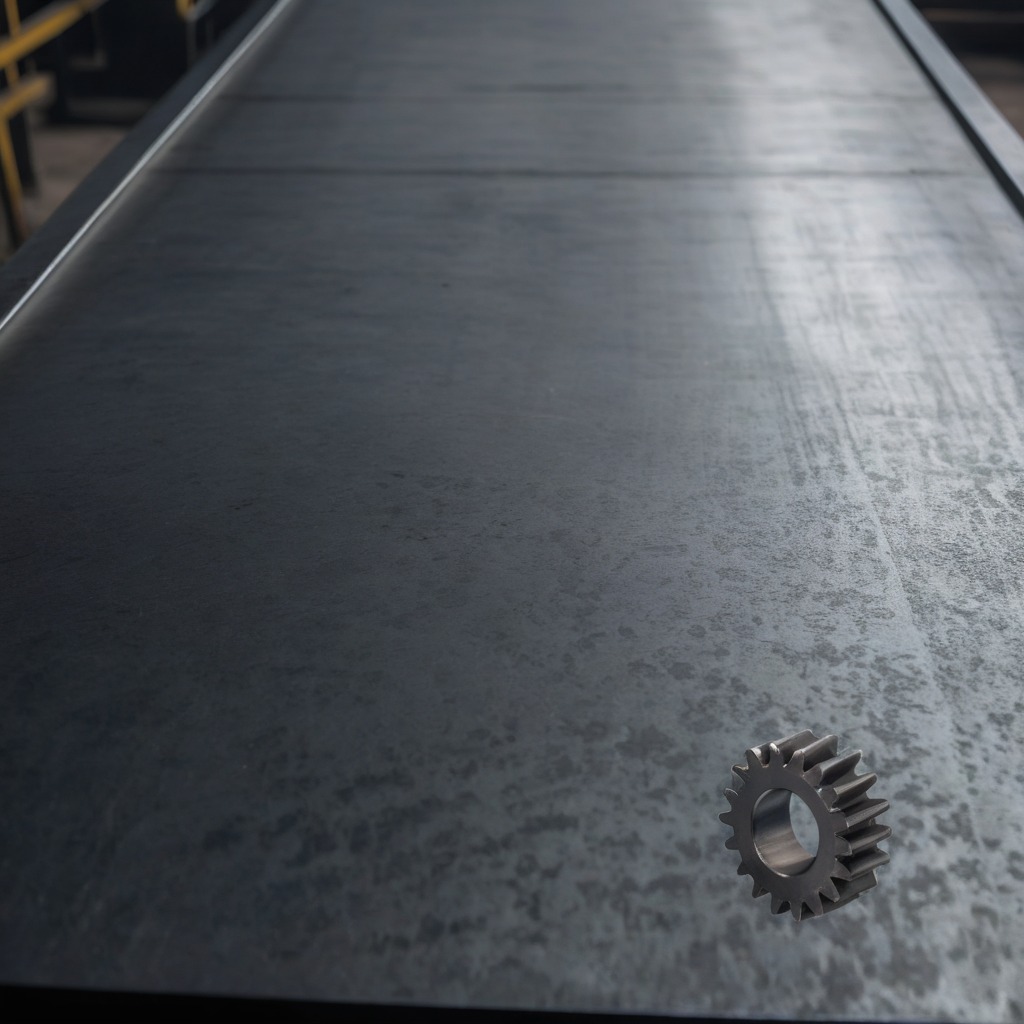
A steel gear with teeth lies on the cold steel table in a mining workshop.